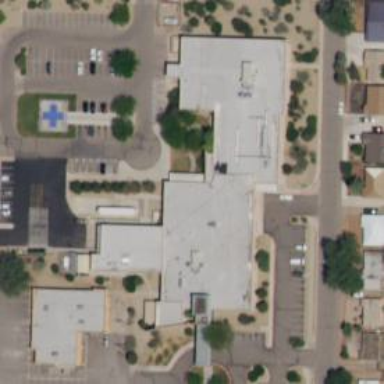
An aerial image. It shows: Hospital providing healthcare services.